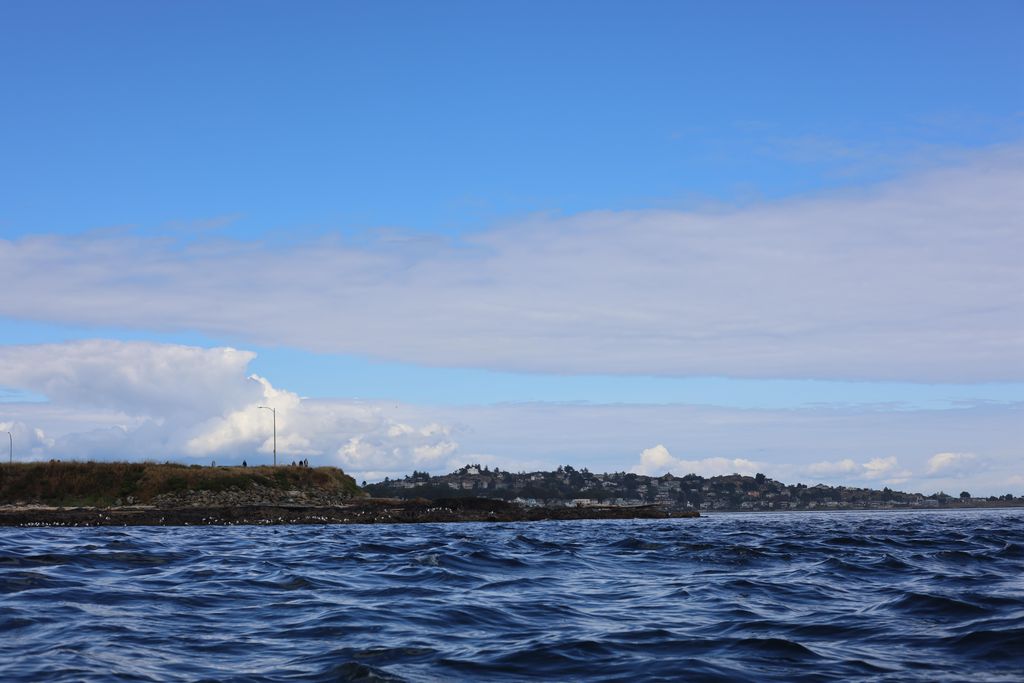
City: victoria